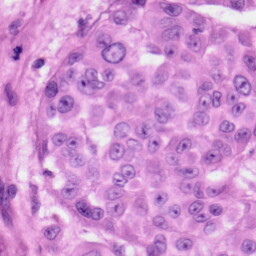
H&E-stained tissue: Skin